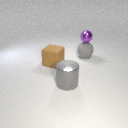
large gray metal cylinder in front of large gray rubber sphere